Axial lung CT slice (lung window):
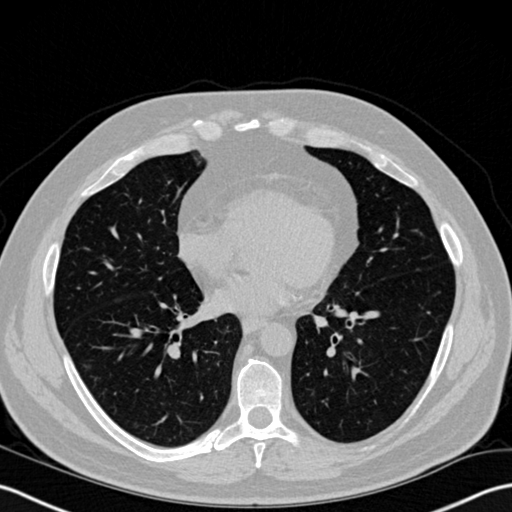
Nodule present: yes
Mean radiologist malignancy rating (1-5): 2